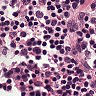
Metastatic tissue present: no